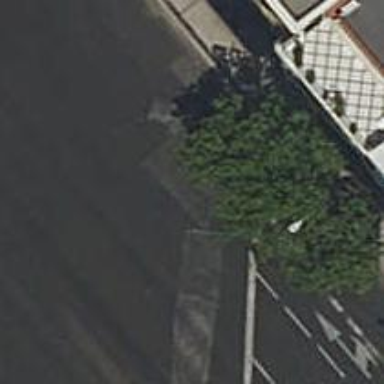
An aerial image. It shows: Road with traffic signals.